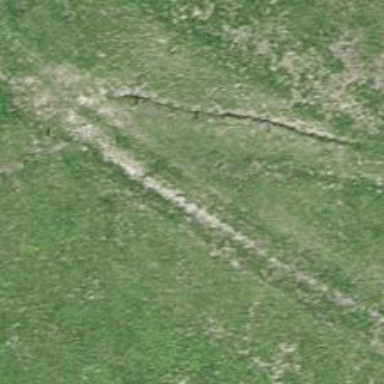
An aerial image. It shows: Track with very rough surface.